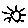
Label: sun